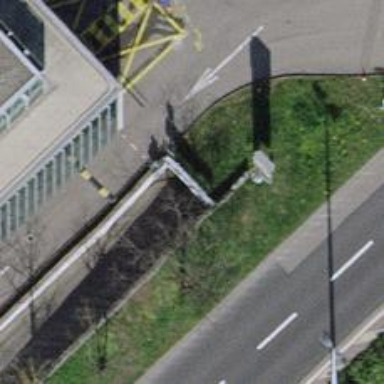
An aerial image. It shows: Parking entrance.